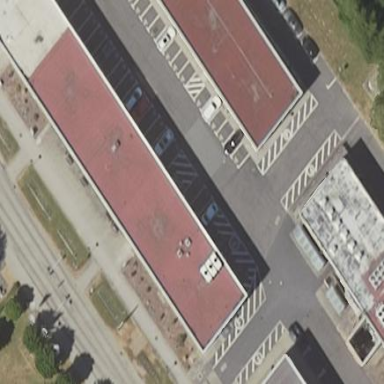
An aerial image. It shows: Street side parking area.